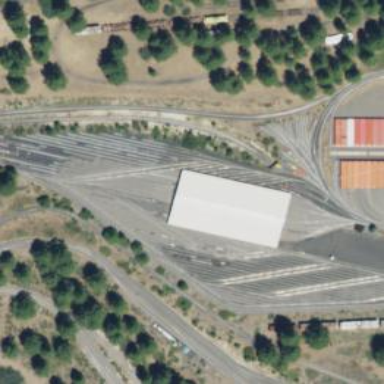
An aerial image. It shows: Miniature railway in service yard.